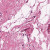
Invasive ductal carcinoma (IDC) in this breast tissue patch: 0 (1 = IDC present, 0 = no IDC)